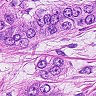
Metastatic tissue present: yes